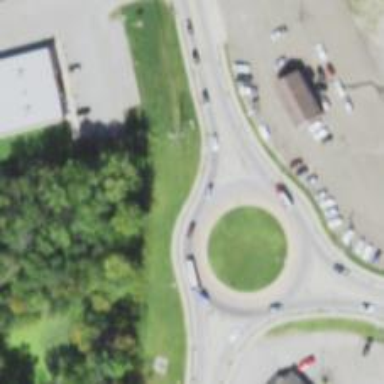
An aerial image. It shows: Primary highway with asphalt surface leading to roundabout.